Question: Count the number of objects in the diagram.
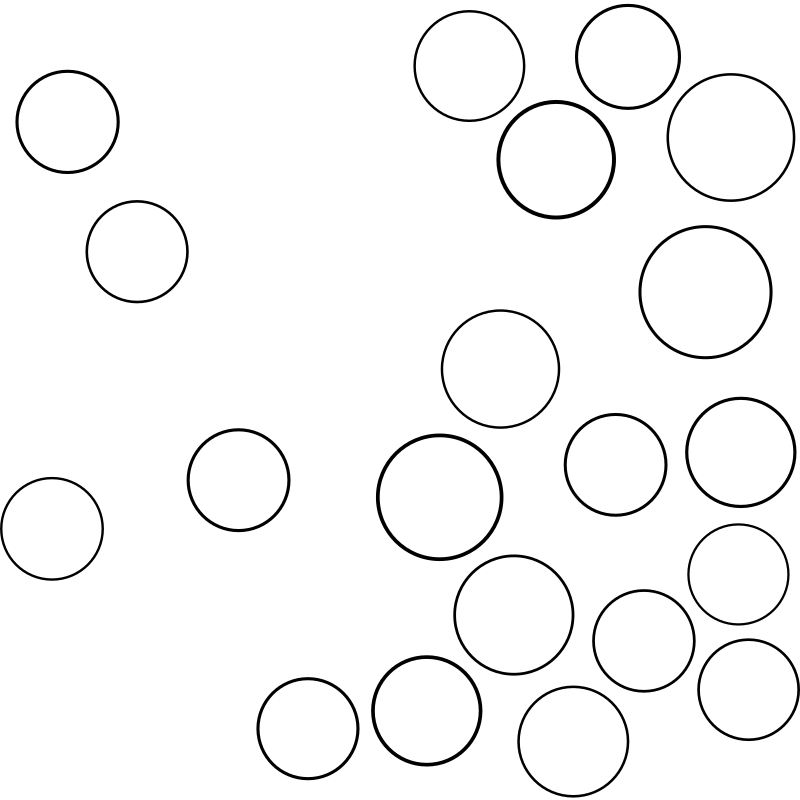
Answer: 20